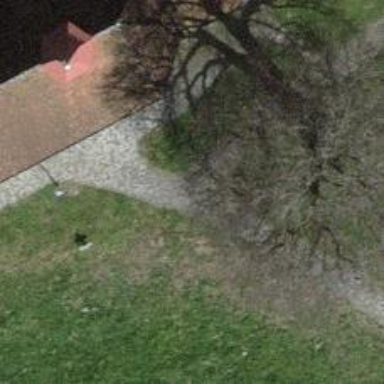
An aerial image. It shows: Path with sett surface.